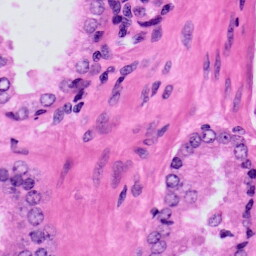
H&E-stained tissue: Prostate